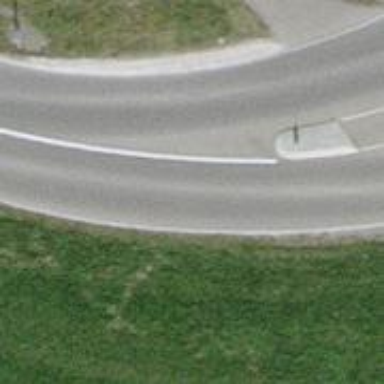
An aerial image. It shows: Tertiary road with asphalt surface.